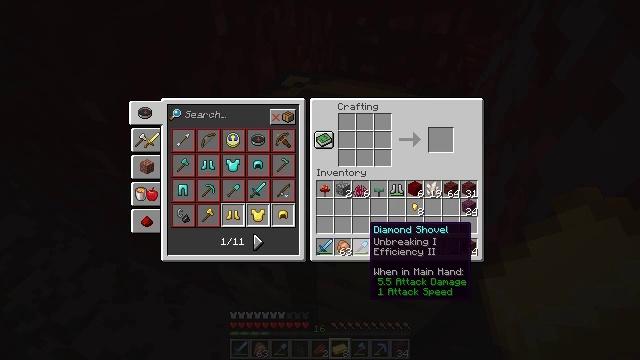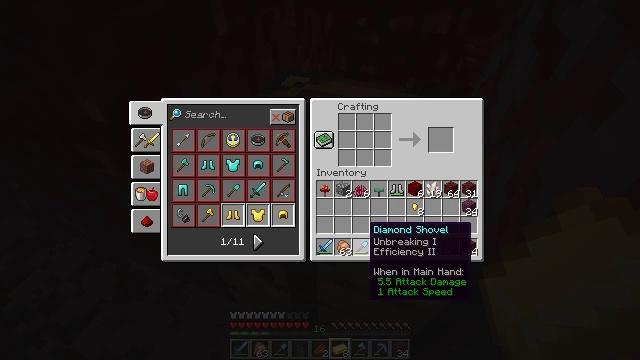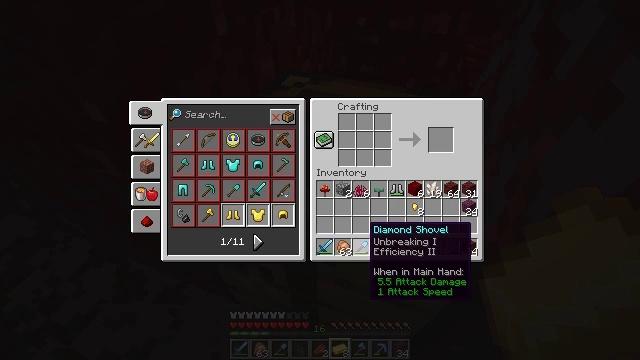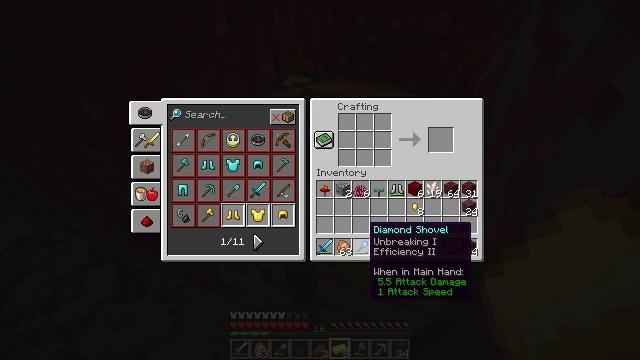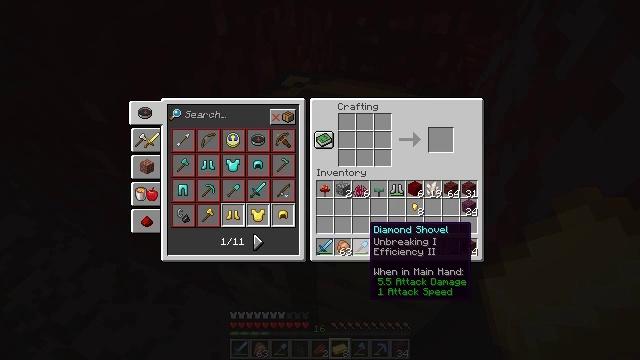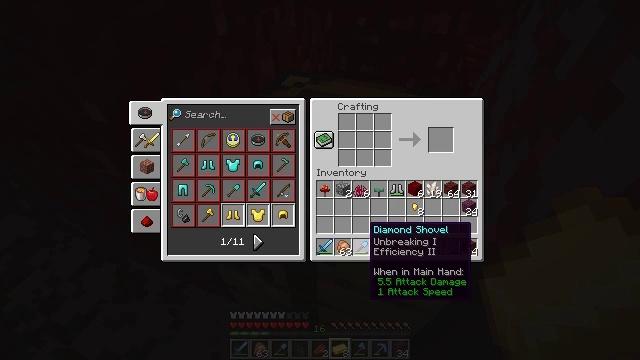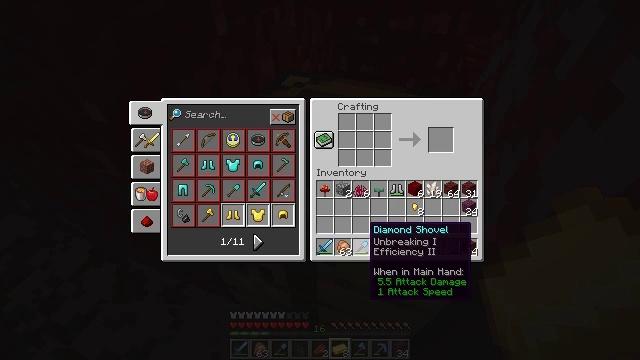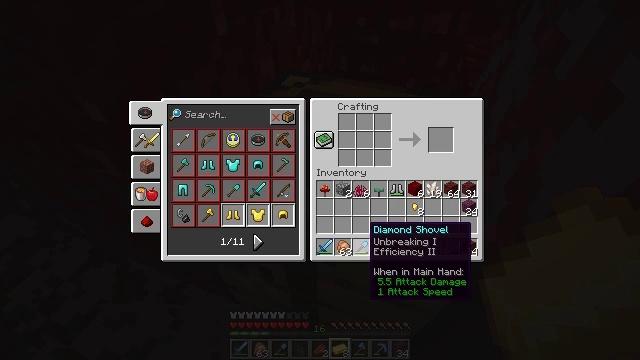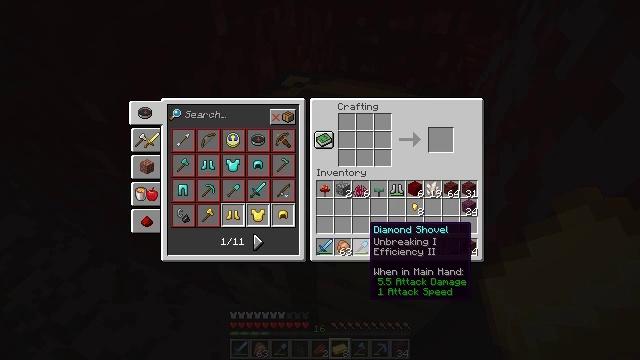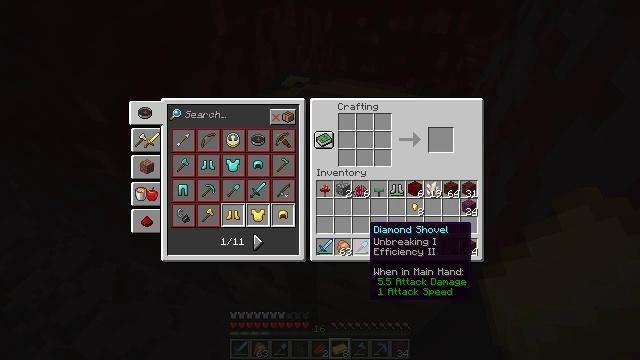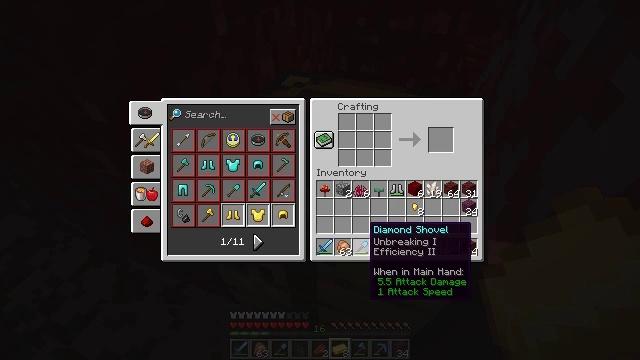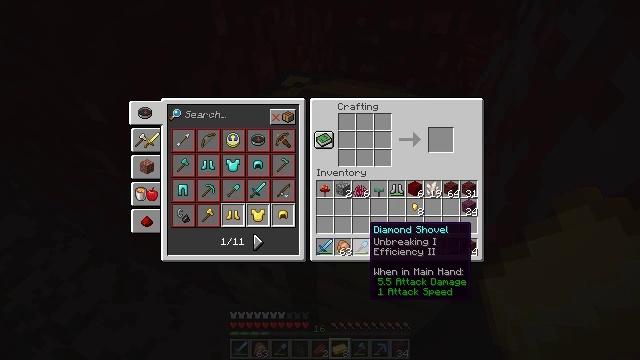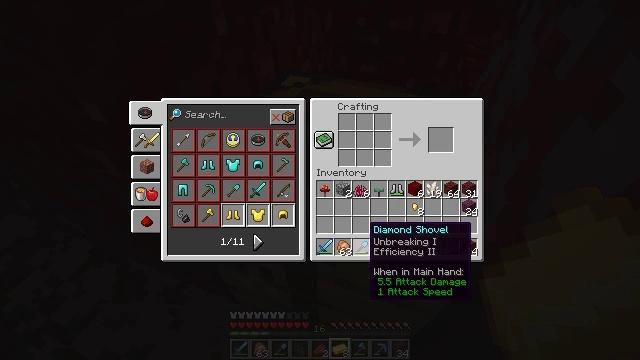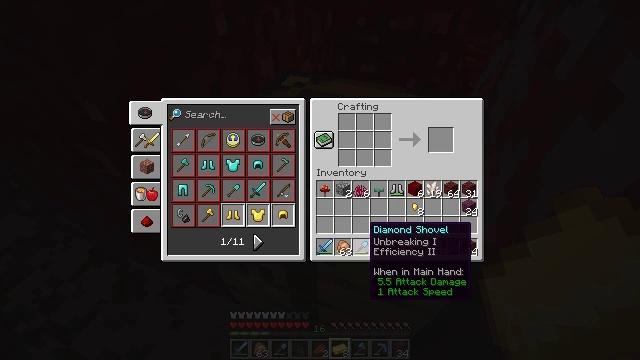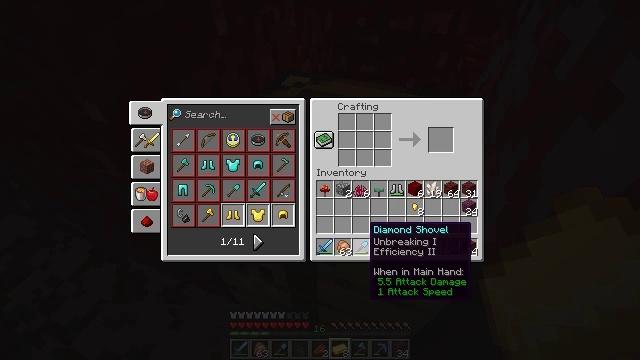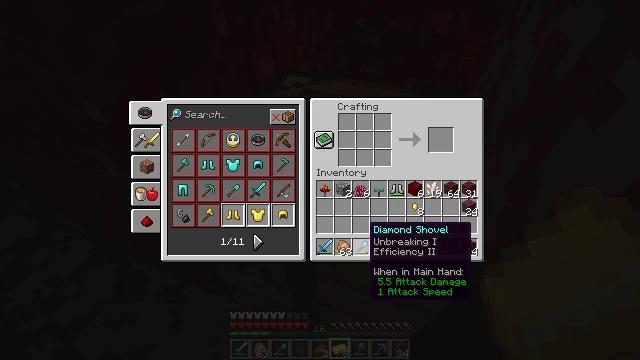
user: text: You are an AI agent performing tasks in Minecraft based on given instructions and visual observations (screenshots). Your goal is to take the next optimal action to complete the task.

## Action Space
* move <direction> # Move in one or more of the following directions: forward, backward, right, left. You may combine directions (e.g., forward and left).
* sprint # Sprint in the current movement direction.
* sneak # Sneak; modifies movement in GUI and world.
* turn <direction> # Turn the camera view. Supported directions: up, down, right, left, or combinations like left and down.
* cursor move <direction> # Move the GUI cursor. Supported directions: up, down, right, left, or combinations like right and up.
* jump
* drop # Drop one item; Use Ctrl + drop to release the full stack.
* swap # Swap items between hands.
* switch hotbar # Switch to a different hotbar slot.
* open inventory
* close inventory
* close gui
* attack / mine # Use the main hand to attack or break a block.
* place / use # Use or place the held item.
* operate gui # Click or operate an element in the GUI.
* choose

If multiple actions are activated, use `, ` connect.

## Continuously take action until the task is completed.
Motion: motion action
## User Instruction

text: Attack the nether wart block to break it.
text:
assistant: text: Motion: no_op
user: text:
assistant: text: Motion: no_op
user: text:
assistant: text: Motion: no_op
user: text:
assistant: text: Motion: no_op
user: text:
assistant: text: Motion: no_op
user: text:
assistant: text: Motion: no_op
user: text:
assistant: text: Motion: no_op
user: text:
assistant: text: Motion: no_op
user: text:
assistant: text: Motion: no_op
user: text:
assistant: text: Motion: no_op
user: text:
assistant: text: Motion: no_op
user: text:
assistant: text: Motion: no_op
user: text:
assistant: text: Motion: no_op
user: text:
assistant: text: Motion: no_op
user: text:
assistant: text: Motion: no_op
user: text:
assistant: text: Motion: no_op
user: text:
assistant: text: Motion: no_op
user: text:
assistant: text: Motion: no_op
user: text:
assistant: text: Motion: no_op
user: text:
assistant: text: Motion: no_op
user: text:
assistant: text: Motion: no_op
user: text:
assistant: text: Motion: no_op
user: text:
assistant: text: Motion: no_op
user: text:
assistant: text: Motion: no_op
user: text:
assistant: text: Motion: no_op
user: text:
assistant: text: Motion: no_op
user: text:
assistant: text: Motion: no_op
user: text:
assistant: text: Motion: no_op
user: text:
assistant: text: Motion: no_op
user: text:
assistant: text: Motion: no_op